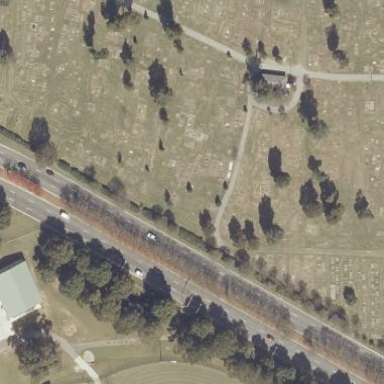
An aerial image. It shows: Cemetery.